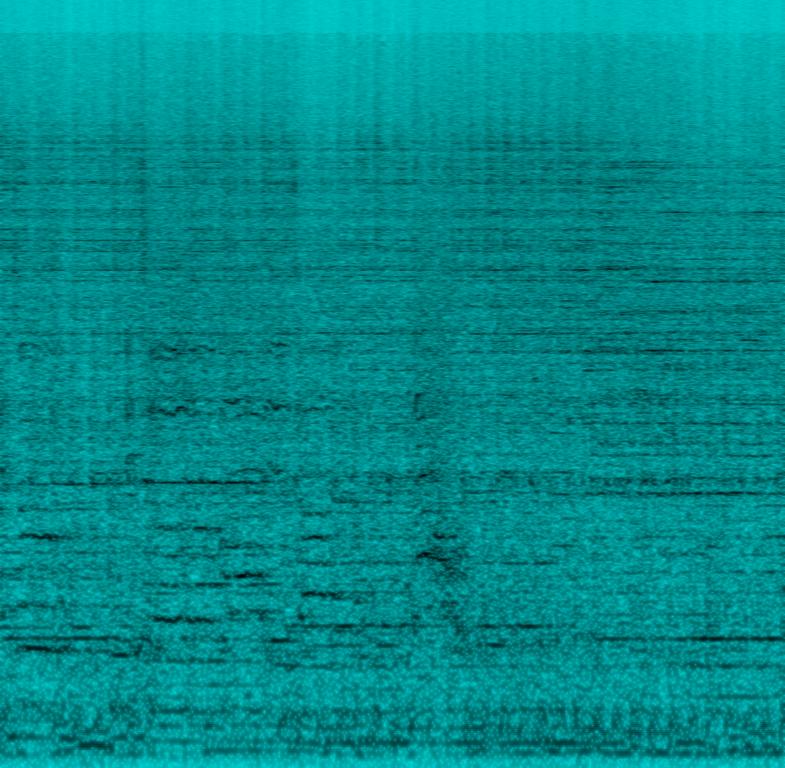
This low quality audio features an electric guitar playing a solo. The sounds of the instruments are not clear due to the low audio quality. The percussion plays a fast beat in the background. There are no voices in this song. This song can be played in a car chase sequence in a movie.